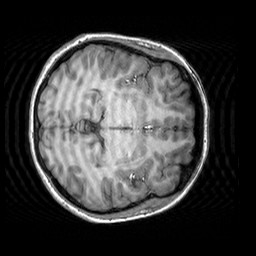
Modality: T1w
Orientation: axial
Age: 19
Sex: female
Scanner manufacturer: siemens
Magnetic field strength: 3 T
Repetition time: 2.3 s
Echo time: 0.00303 s